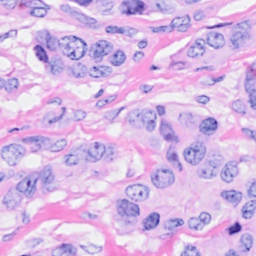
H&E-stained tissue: Breast